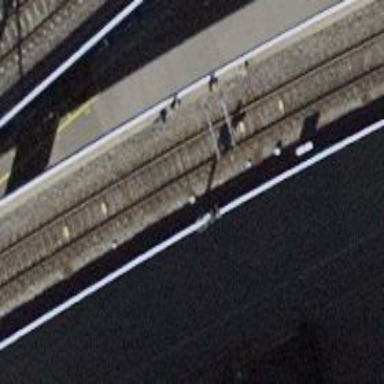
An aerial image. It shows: Railway signal.